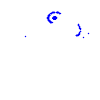
Particle: pion